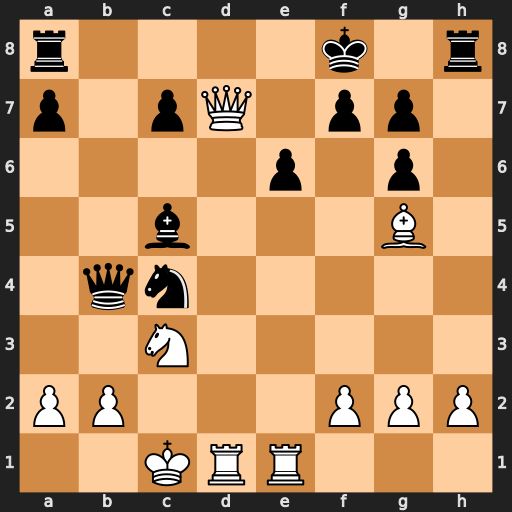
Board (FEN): r4k1r/p1pQ1pp1/4p1p1/2b3B1/1qn5/2N5/PP3PPP/2KRR3
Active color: w
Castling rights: -
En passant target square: -
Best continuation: Qd8+ Rxd8 Rxd8#